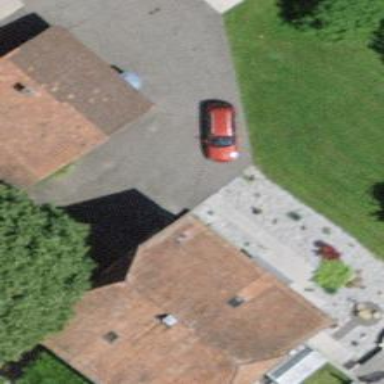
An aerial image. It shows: Simple and straightforward house.